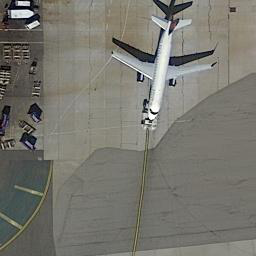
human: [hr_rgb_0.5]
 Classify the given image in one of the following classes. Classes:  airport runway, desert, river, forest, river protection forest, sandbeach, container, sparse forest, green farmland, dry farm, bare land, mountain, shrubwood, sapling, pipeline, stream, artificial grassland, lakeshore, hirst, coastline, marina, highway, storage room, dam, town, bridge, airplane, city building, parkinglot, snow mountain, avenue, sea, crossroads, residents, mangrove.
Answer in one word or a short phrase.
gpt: airplane